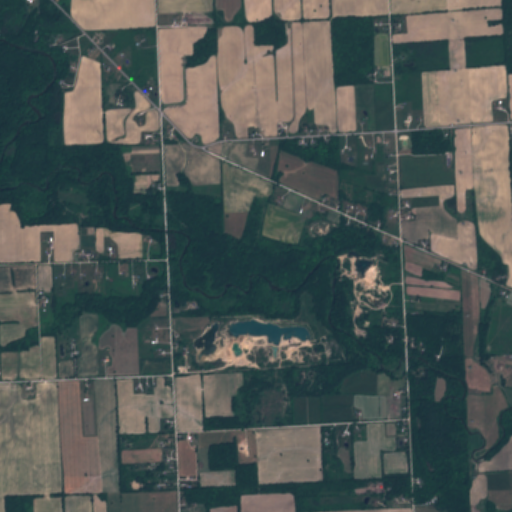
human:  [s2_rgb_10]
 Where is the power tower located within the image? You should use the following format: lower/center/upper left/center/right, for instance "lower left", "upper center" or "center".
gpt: The power tower is located in the right of the image.
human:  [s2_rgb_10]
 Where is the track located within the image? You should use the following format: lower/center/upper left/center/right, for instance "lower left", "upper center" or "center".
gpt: There is no track in the image.